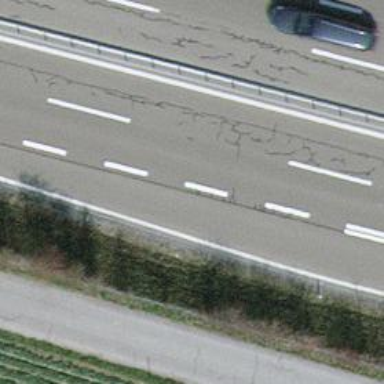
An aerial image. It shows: Motorway junction.